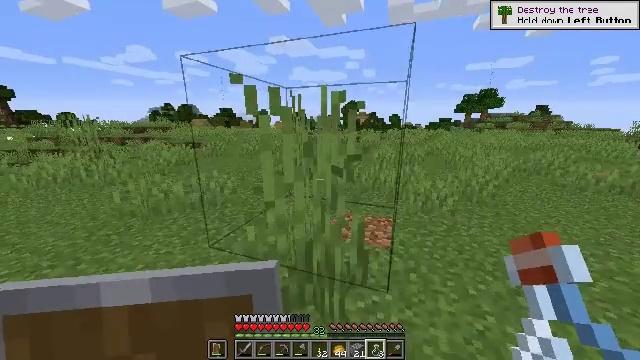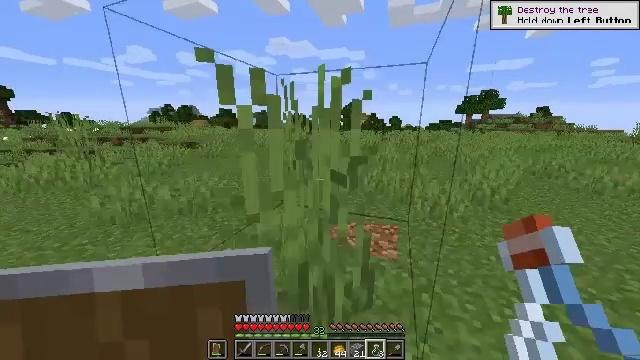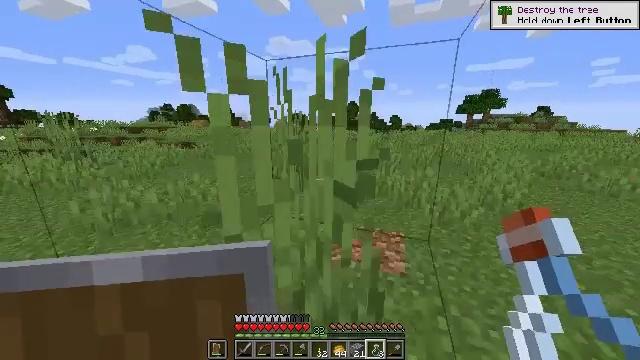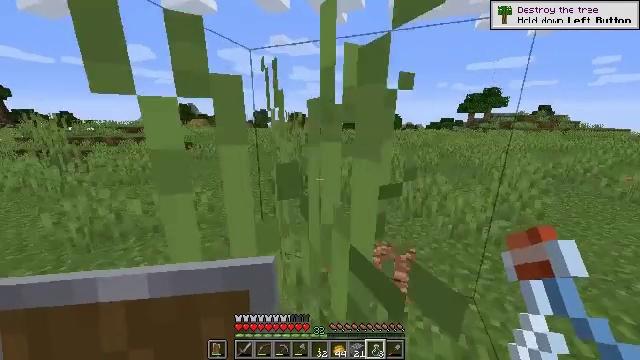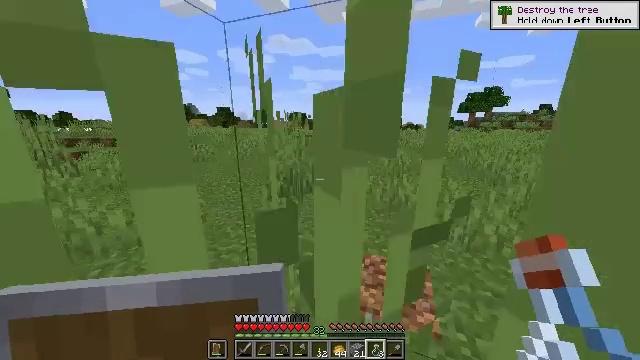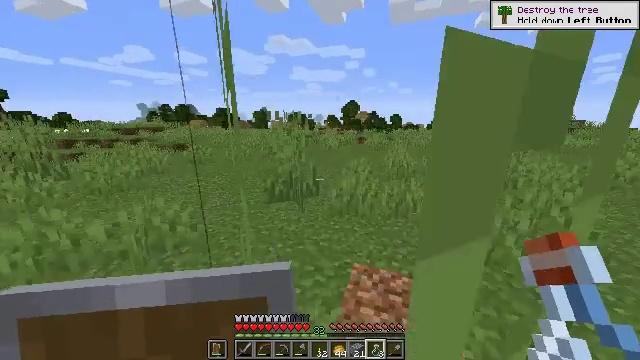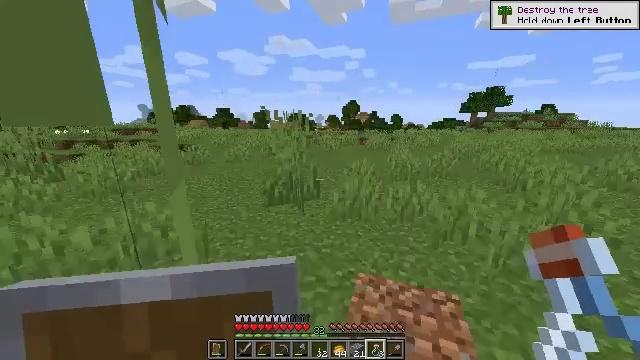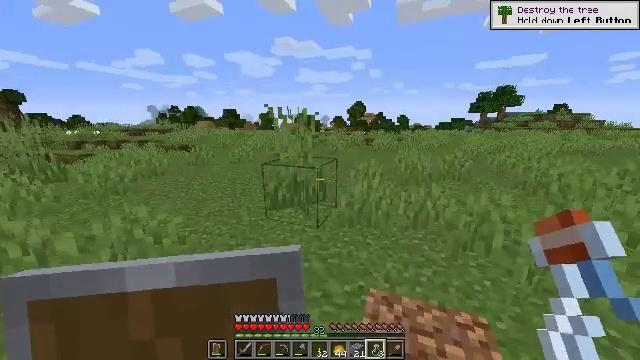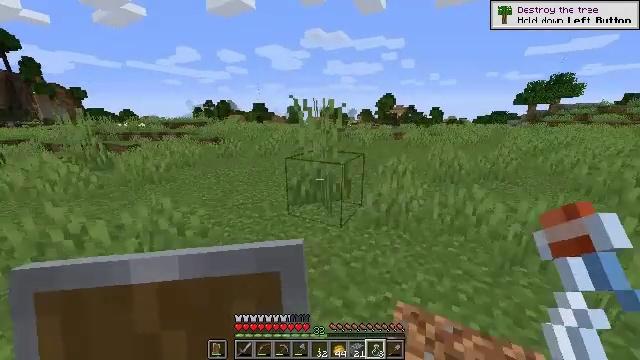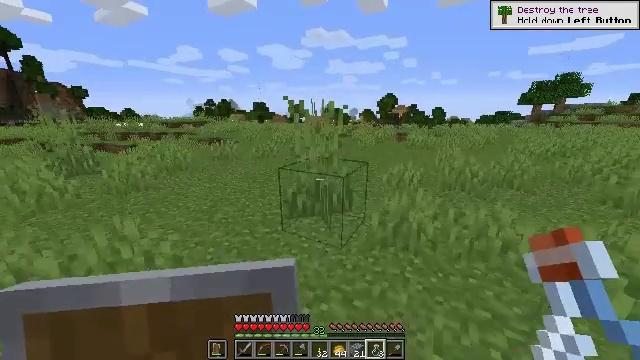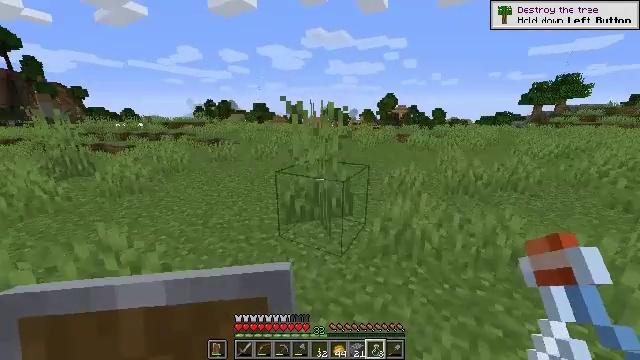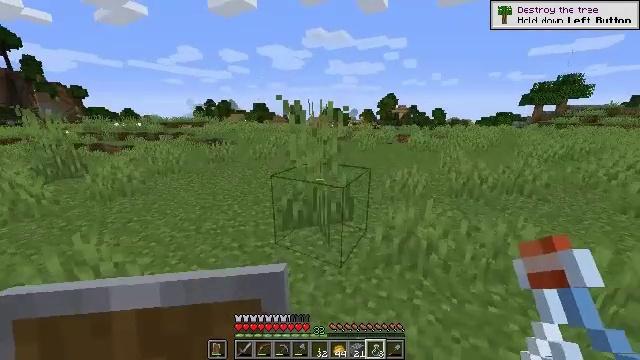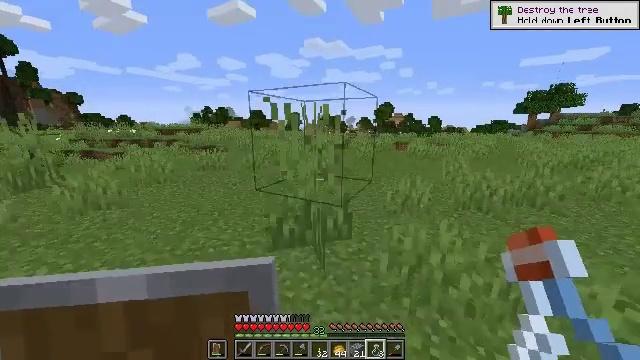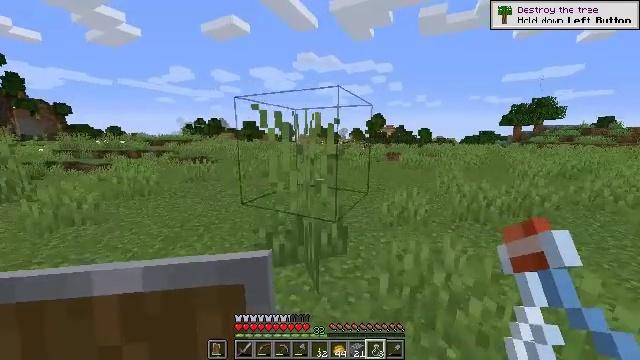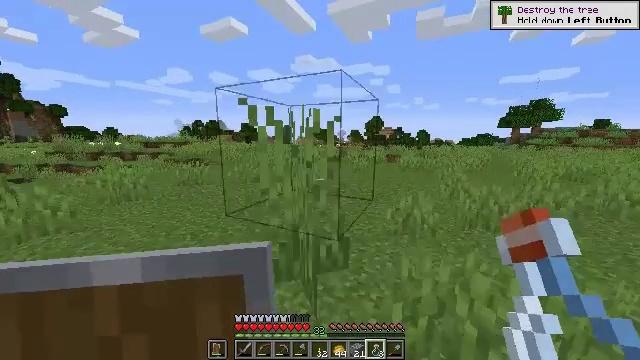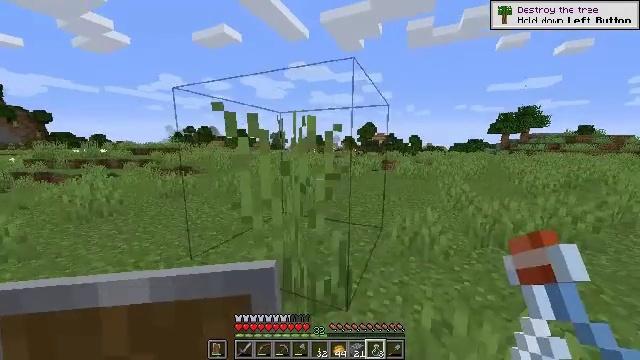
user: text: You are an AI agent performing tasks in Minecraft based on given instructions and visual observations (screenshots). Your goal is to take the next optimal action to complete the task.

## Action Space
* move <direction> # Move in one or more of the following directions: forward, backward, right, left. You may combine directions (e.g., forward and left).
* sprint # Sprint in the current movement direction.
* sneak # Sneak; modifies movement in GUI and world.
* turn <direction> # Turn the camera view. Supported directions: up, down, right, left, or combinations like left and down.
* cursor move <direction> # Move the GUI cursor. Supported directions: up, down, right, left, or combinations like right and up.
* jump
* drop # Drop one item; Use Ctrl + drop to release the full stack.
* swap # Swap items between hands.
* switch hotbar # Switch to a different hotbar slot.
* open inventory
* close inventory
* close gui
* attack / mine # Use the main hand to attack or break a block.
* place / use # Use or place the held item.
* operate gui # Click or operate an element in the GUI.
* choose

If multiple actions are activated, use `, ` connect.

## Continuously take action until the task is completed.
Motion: motion action
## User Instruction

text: craft item air
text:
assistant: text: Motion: move forward
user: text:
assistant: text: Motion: move forward
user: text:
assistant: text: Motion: move forward
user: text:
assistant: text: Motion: move forward
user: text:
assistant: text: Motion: move forward
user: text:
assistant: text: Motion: move forward
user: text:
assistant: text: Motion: move forward, turn left
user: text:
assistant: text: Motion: move forward, turn left and down
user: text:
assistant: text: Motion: move forward
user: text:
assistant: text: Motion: move forward
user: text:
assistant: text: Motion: move forward
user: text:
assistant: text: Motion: move forward, turn up
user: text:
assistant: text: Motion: move forward, turn right and up
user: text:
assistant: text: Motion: move forward
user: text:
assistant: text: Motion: move forward, turn right and up
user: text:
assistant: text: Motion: move forward, sprint
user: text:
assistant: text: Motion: move forward, sprint
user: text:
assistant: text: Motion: move forward
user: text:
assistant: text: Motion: move forward
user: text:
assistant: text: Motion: move forward
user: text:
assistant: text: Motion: move forward
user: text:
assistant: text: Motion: move forward
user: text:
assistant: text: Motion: move forward
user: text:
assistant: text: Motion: move forward
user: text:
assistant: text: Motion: move forward
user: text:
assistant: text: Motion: move forward
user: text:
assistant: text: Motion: move forward
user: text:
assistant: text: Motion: move forward
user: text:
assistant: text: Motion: move forward
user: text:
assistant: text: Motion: move forward